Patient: sex M, age 35
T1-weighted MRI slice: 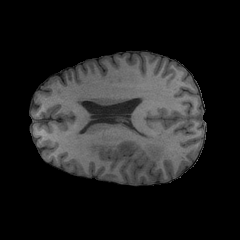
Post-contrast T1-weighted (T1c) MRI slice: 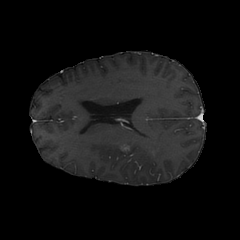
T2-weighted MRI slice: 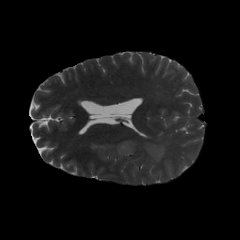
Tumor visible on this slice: yes
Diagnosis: Astrocytoma, IDH-mutant
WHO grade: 4